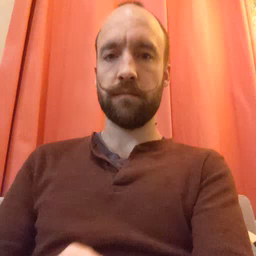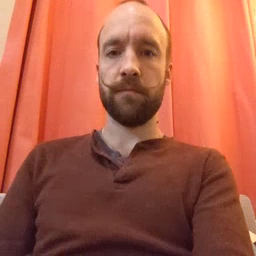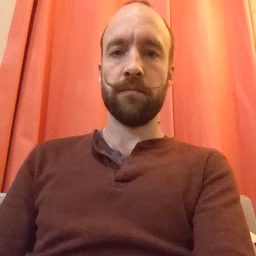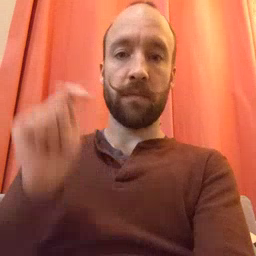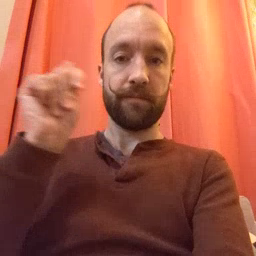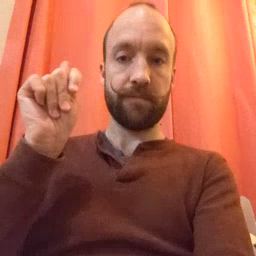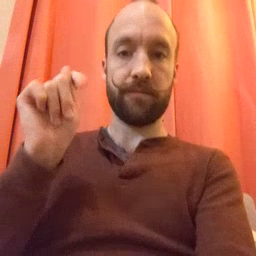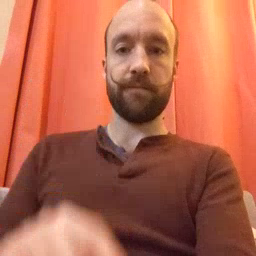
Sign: potty